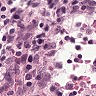
Metastatic tissue present: no